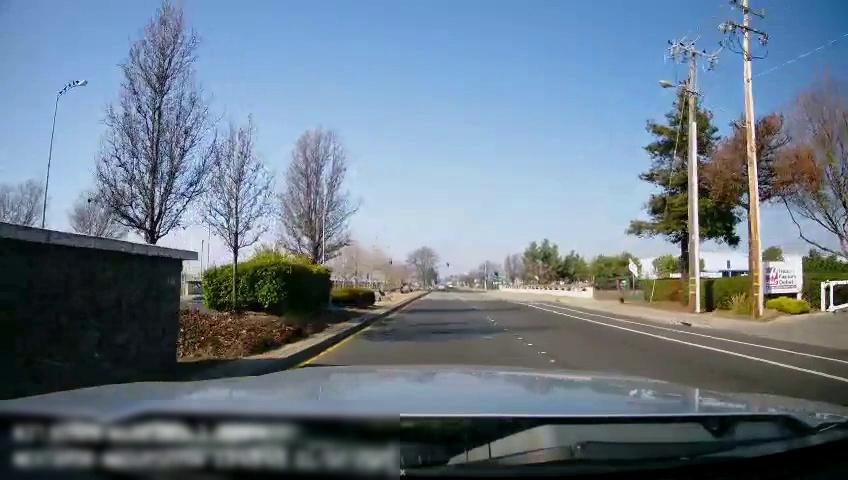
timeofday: Day
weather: Sunny
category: Drivable Space
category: Lanes | Current Lane
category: Lanes | Current Lane
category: Lanes | Alternate Lane
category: Lanes | Alternate Lane